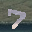
Label: 7